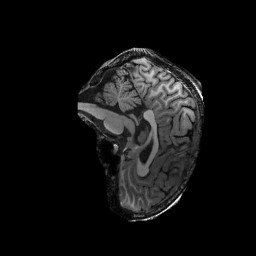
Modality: T1w
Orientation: sagittal
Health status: ill
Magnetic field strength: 3 T